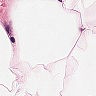
Metastatic tissue present: no